Question: I download JMeter's <URL>
I notice that there's a new 'Variable definition panel' Config Element
But I don't understand what is purpose and usage. I tried to use it but no impact
Do anyone know its purpose/usage and relevant to Soap?

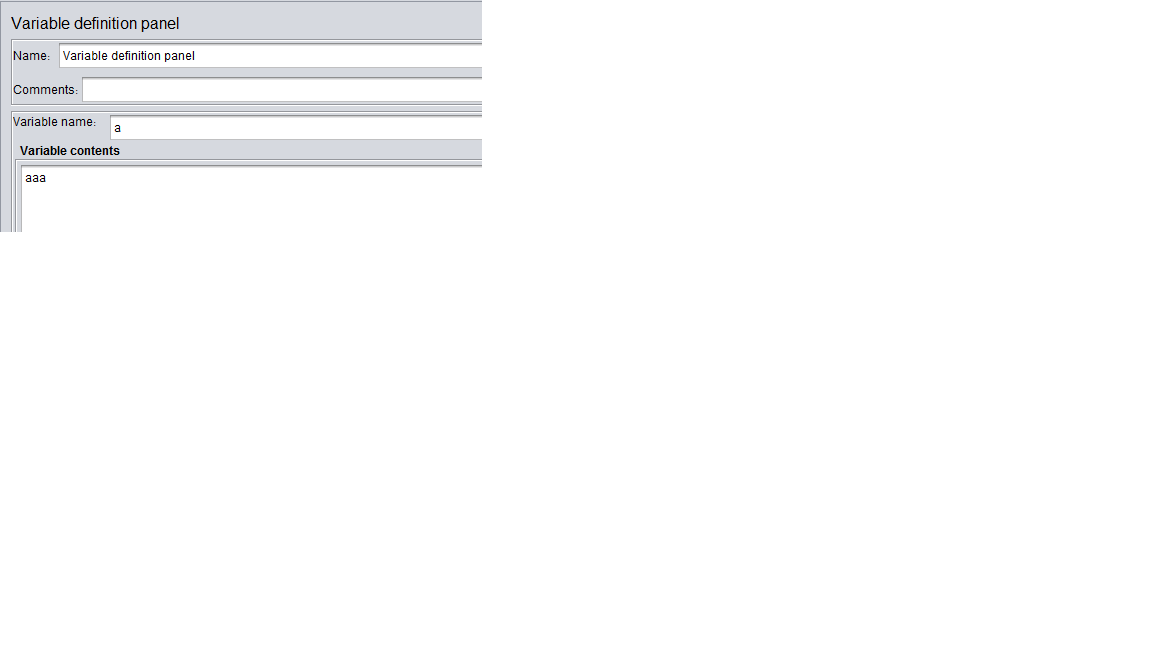
Answer: You can use it to set one JMeter variable using a large panel, for example:
Enter Variable Name: myVar
Variable contents: myValue
It will create JMeter variable myVar=myValue
Also the difference from <URL>, is that it can override previous value.